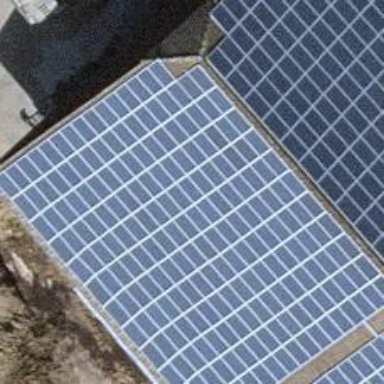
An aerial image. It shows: Solar power generator.